Question: I try to parse from an oracle query the content of case-end expressions. I use the following regular expr.
'/((?<=case)[\w\s:\='".\,()\<>-]*(?=end)){1}?/gi'
the sql part is:
'DECODE( SUM( CASE WHEN a.art_ind IN ('NORMAL', 'MVAR') THEN 1 ELSE 0 END ), 0, 1, SUM( CASE WHEN a.art_ind IN ('NORMAL', 'MVAR') THEN 1 ELSE 0 END ) ) )* 100, 2 ) store_av,'
but I get wrong results, it gets 2 or more case-end blocks.
Please look below. It takes 2 case-end instead of 1 Can someone propose a solution?

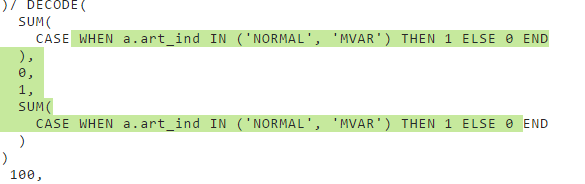
Answer: '''
((?<=case)[\w\s:\='".\,()\<>-]*?(?=end)){1}?
^^
'''
Make your '*' non greedy.See demo.
<URL>